【题型】解答题　【知识点】立体几何　【难度】easy
如图, 直三棱柱 $ABC-A'B'C'$ 内接于高为 $\sqrt{2}$ 的圆柱中, 已知 $\angle ACB=90^\circ$, $AA'=\sqrt{2}, BC=AC=1$, $O$ 为 $AB$ 的中点.

(1) 求圆柱的侧面积;

(2) 求 $AB'$ 与平面 $BB'C'C$ 所成角的大小.
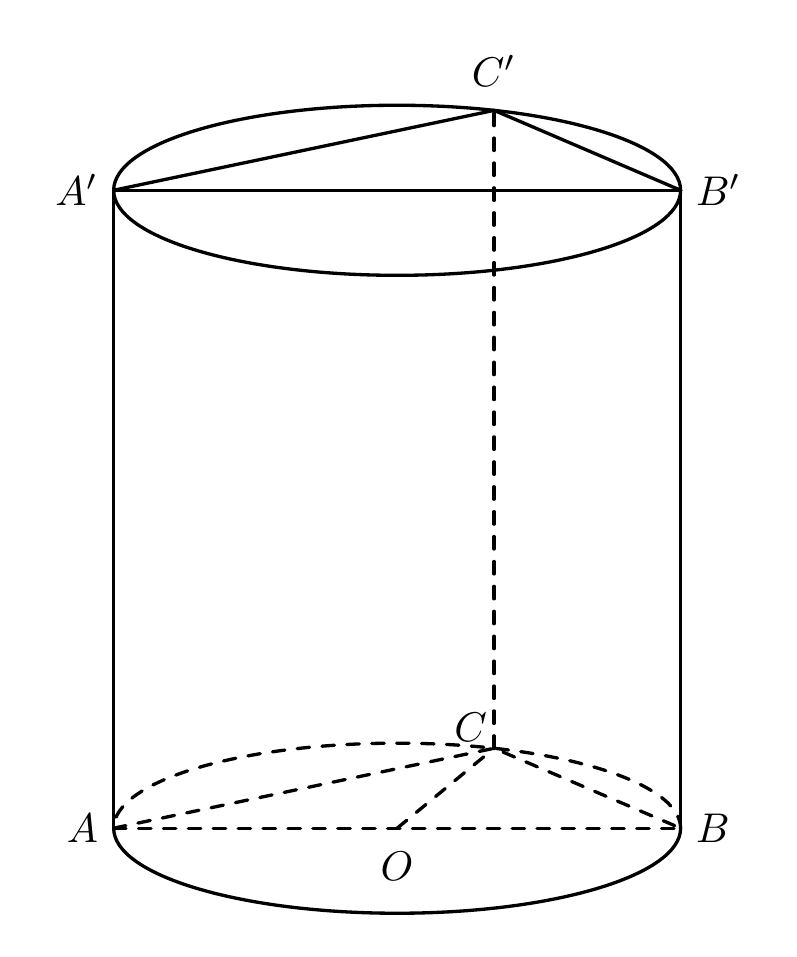
【解答】
【答案】 (1) $2\pi$

(2) $\frac{\pi}{6}$

【知识点】 圆柱表面积的有关计算、求线面角、证明线面垂直、线面垂直证明线面垂直

【分析】 (1) 根据圆柱的侧面积公式计算即可;

(2) 证明 $AC \perp$ 平面 $BB'C'C$, 则 $\angle AB'C$ 即为 $AB'$ 与平面 $BB'C'C$ 所成角的平面角, 再解 $\text{Rt}\triangle AB'C$ 即可.

【详解】 (1) 因为 $\angle ACB = 90^\circ$,

所以 $AB$ 即为底面圆的直径,

$AB = \sqrt{1+1} = \sqrt{2}$,

所以圆柱的侧面积为 $\pi \times \sqrt{2} \times \sqrt{2} = 2\pi$;

(2) 连接 $AB', B'C$,

在直三棱柱 $ABC-A'B'C'$ 中,

因为 $CC' \perp$ 平面 $ABC$, $AC \subset$ 平面 $ABC$,

所以 $AC \perp CC'$,

又 $AC \perp BC, BC \cap CC' = C, BC, CC' \subset$ 平面 $BB'C'C$,

所以 $AC \perp$ 平面 $BB'C'C$,

则 $\angle AB'C$ 即为 $AB'$ 与平面 $BB'C'C$ 所成角的平面角,

在 $\text{Rt}\triangle AB'C$ 中, $AC = 1, B'C = \sqrt{3}$,

所以 $\tan \angle AB'C = \frac{\sqrt{3}}{3}$, 所以 $\angle AB'C = \frac{\pi}{6}$,

即 $AB'$ 与平面 $BB'C'C$ 所成角的大小为 $\frac{\pi}{6}$.

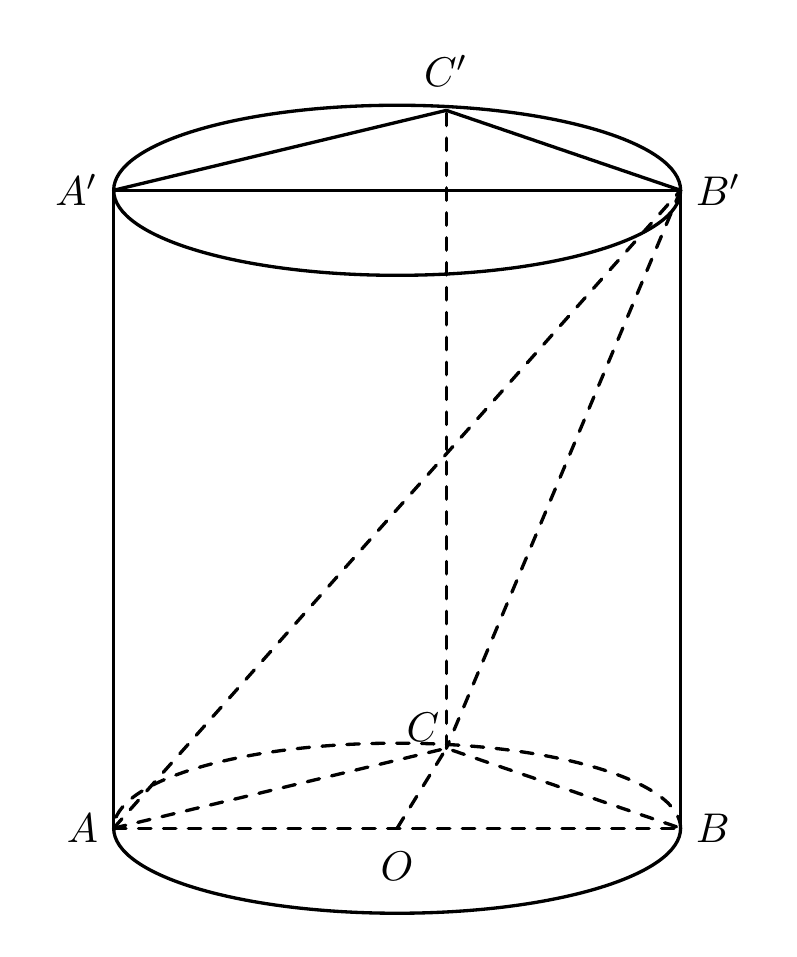